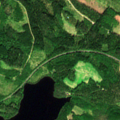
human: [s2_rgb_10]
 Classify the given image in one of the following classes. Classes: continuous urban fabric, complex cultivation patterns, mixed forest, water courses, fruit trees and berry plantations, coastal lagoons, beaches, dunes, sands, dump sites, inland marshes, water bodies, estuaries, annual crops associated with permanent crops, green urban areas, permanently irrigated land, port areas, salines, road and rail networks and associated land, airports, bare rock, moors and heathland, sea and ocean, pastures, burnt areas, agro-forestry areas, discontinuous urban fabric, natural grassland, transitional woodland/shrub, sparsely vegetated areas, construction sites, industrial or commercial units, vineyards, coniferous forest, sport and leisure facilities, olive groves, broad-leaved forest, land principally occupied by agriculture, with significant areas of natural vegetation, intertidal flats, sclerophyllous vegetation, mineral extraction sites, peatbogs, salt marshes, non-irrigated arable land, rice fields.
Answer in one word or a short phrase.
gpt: coniferous forest, mixed forest, transitional woodland/shrub, water bodies